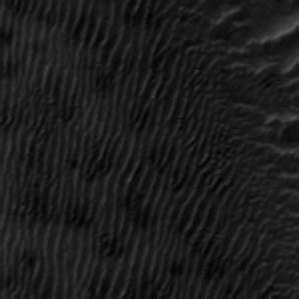
Label: frost